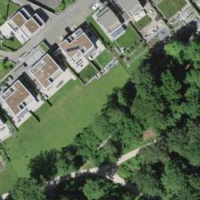
EUNIS habitat code: 41
Species observed at this site:
Lysimachia nemorum
Veronica montana